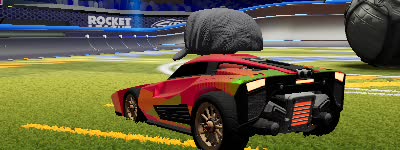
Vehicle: breakout